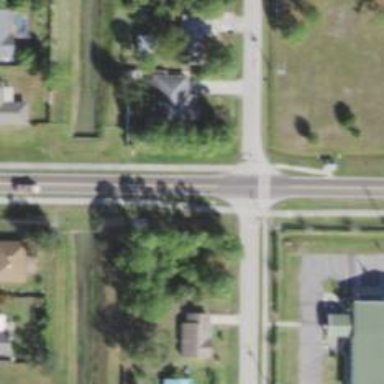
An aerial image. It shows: Marked crossing on the road.